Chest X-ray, PA view. Patient: 58 years old, sex M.
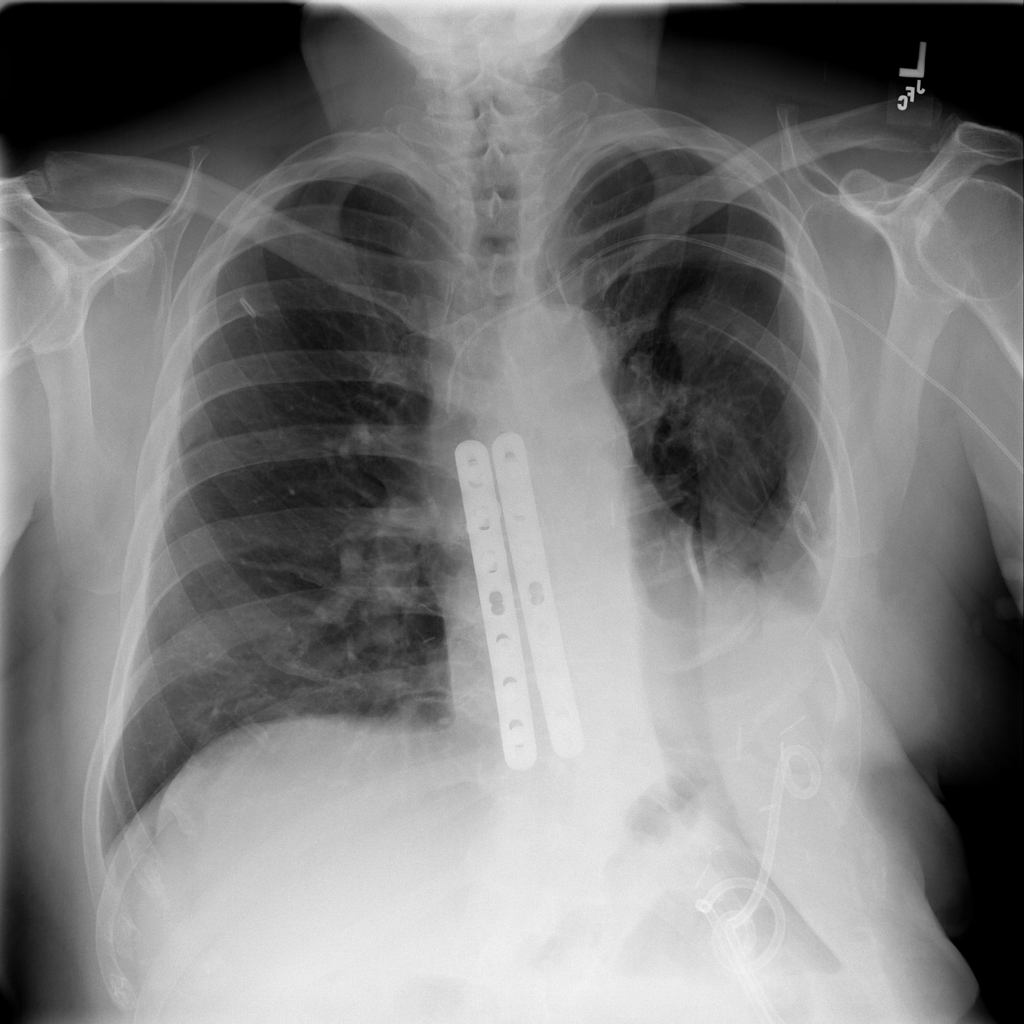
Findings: No Finding